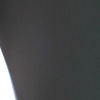
Label: space